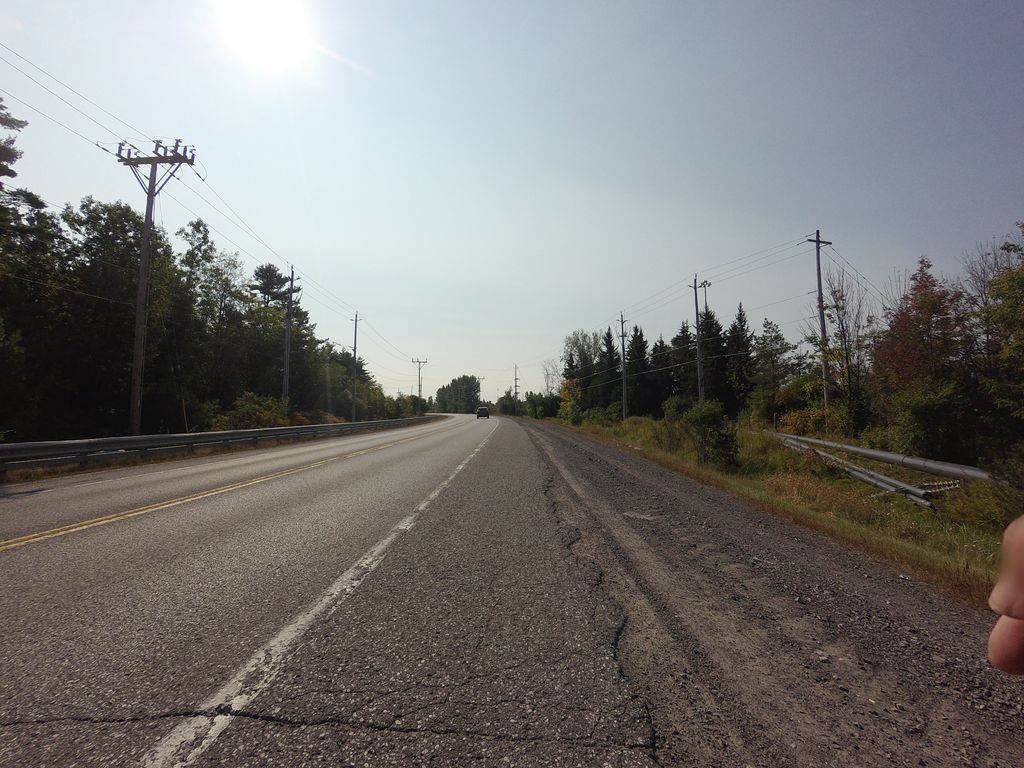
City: ottawa-gatineau